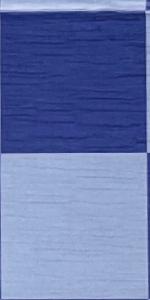
Label: Empty